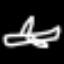
Label: airplane